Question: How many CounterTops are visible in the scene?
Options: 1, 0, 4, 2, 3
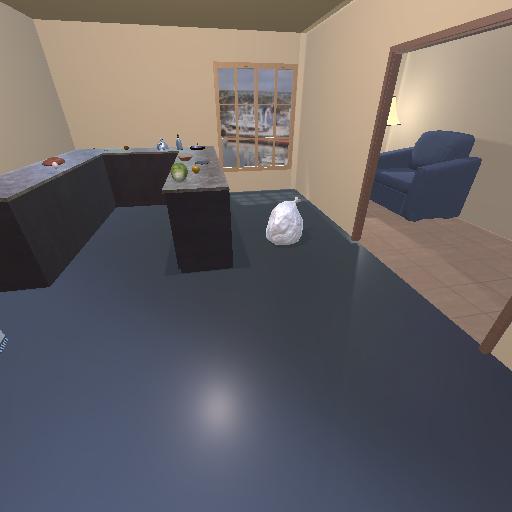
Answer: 1